Field crop: maize
Growth stage: 1
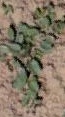
Species: convolvulus